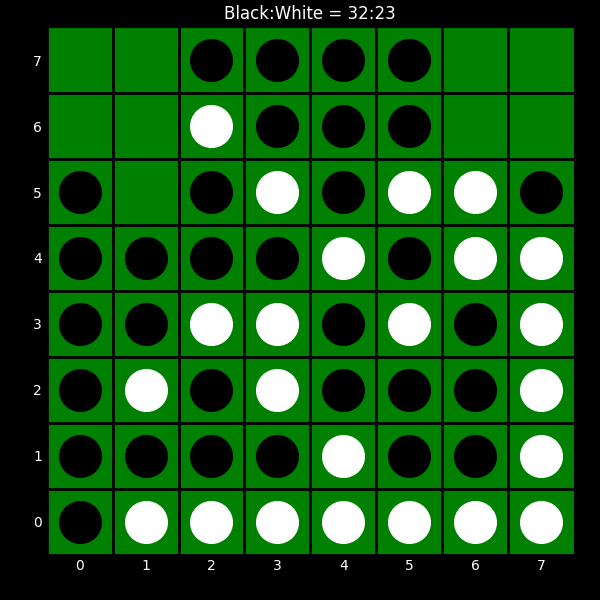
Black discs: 32
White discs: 23